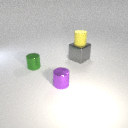
large gray metal cube to the right of small green metal cylinder